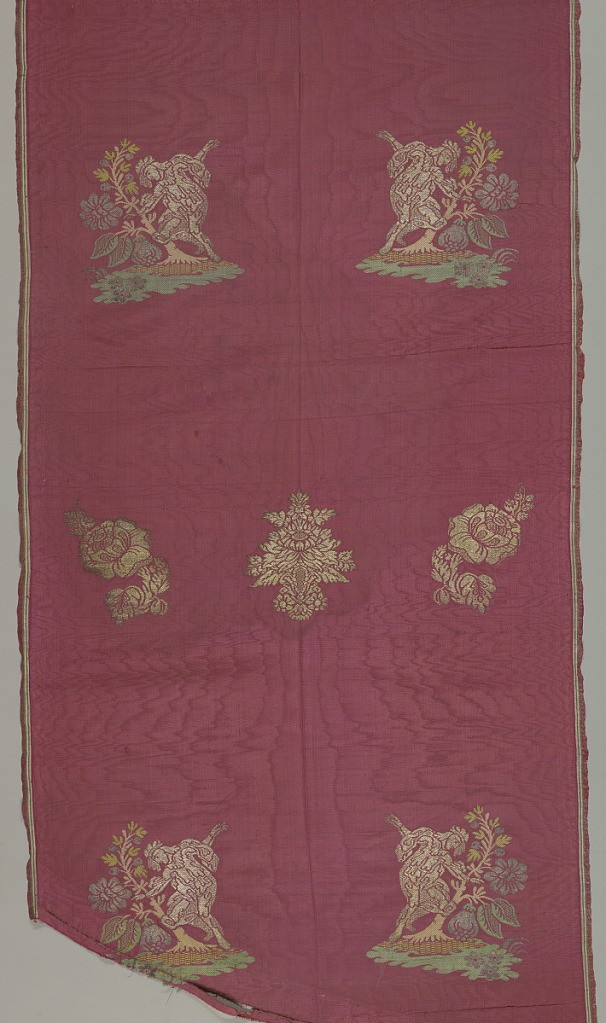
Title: Textile
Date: early 19th century
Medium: silk, metallic thread Technique: plain weave with supplementary weft and moiré
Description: Magenta moiré with horizontal repeat of a man bending over a bush with large flower and fruit. Man and bush are in colors of tan, green, blue and gold metallic thread. Alternates with floral sprigs in gold metallic thread. Probably used for a cope.